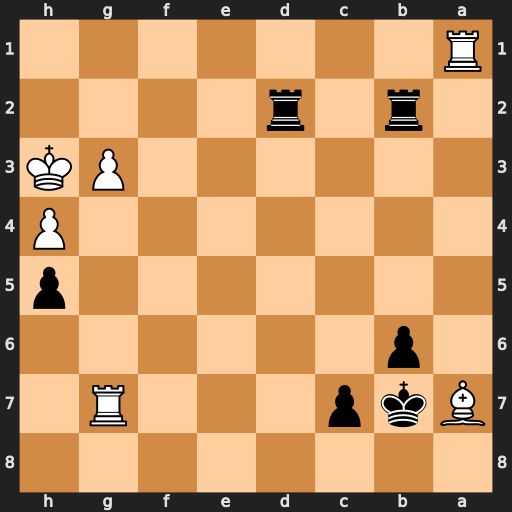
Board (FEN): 8/Bkp3R1/1p6/7p/7P/6PK/1r1r4/R7
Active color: b
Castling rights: -
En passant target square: -
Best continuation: Rh2#